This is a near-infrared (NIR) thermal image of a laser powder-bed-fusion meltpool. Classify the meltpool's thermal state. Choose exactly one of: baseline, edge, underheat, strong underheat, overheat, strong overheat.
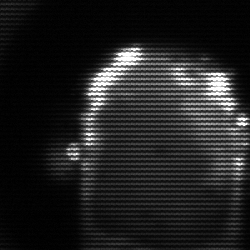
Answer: baseline